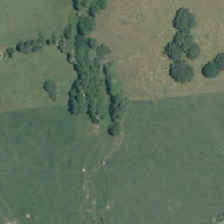
Land cover: indigenous_forest